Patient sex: M
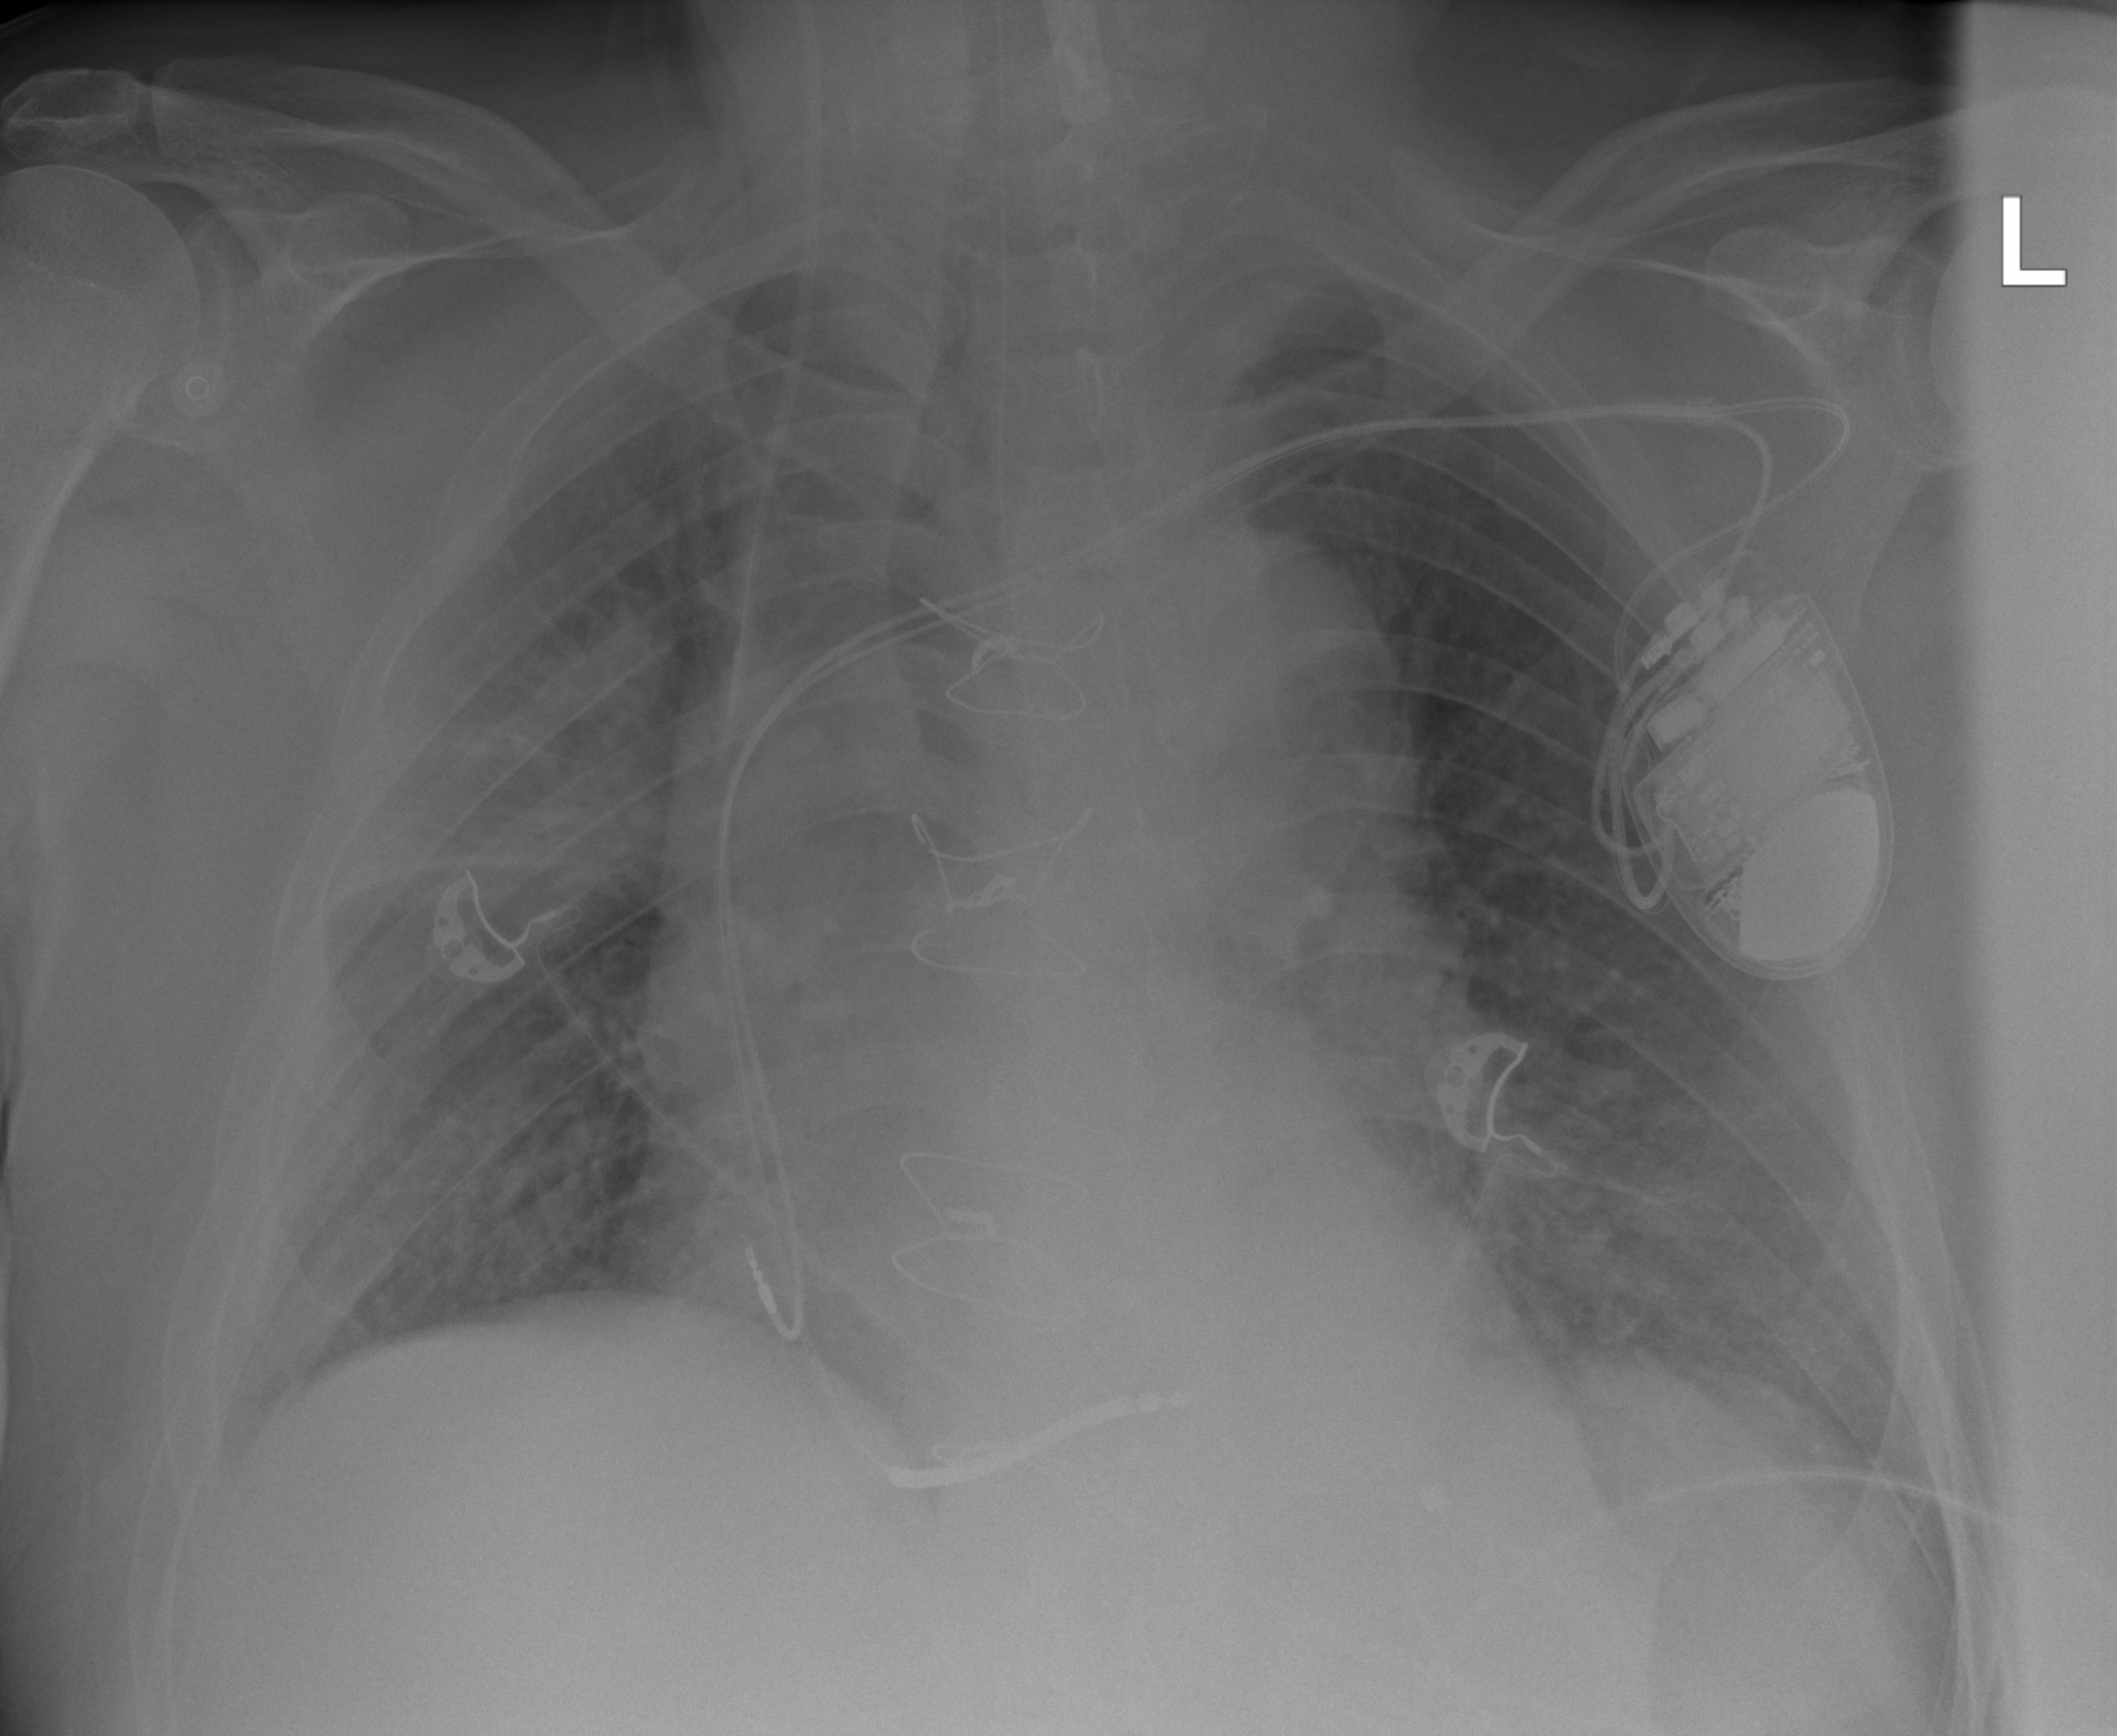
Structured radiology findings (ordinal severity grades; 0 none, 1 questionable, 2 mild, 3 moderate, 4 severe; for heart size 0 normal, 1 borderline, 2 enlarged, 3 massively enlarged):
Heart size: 2
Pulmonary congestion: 2
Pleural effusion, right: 2
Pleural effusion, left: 2
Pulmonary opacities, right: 2
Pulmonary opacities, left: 2
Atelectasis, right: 2
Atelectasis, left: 2